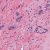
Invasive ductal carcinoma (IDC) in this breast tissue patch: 1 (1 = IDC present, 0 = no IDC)